You are looking at the envelope spectrum of a bearing's vibration signal. The marked vertical lines are the theoretical fault frequencies for the outer race, inner race, rolling elements, and cage. Based on the visible evidence, which condition applies: normal, inner_race, outer_race, ball?
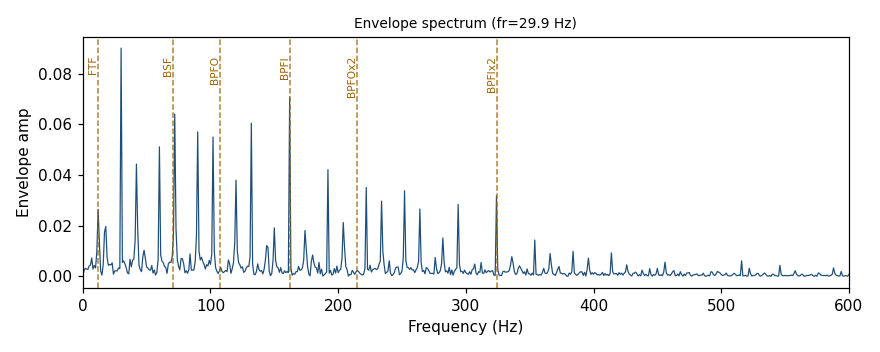
Answer: inner_race